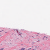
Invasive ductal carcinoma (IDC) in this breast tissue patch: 1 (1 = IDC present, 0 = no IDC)